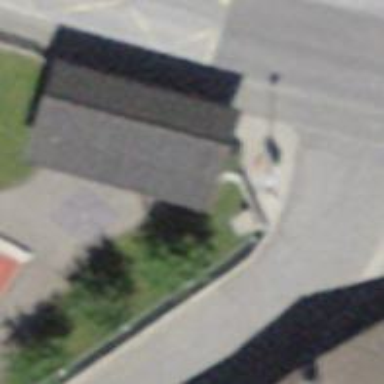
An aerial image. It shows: Toilets are available here.